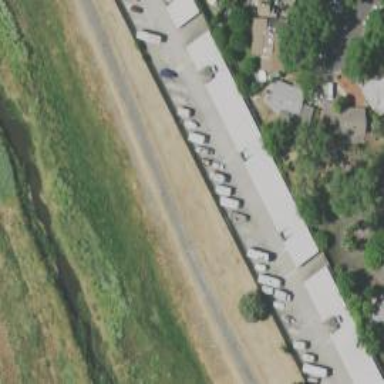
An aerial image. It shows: Commercial building housing storage rental shop.